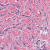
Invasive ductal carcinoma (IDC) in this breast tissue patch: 1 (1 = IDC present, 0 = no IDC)